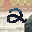
Label: 2